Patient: sex M, age 64
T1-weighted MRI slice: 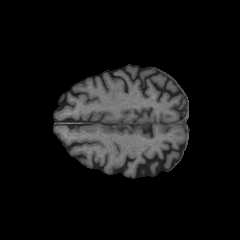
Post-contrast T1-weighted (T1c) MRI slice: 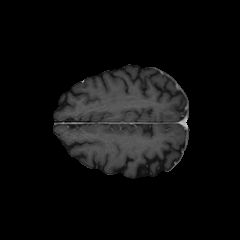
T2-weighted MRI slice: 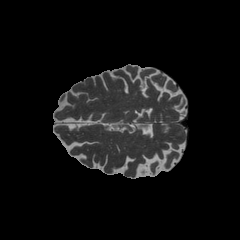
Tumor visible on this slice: no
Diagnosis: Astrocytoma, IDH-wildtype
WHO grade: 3